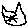
Label: cat